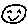
Label: smiley face